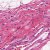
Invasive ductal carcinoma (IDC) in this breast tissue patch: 0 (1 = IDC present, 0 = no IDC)